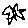
Label: star